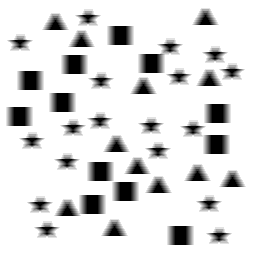
Squares: 12
Triangles: 12
Stars: 18
Total shapes: 42